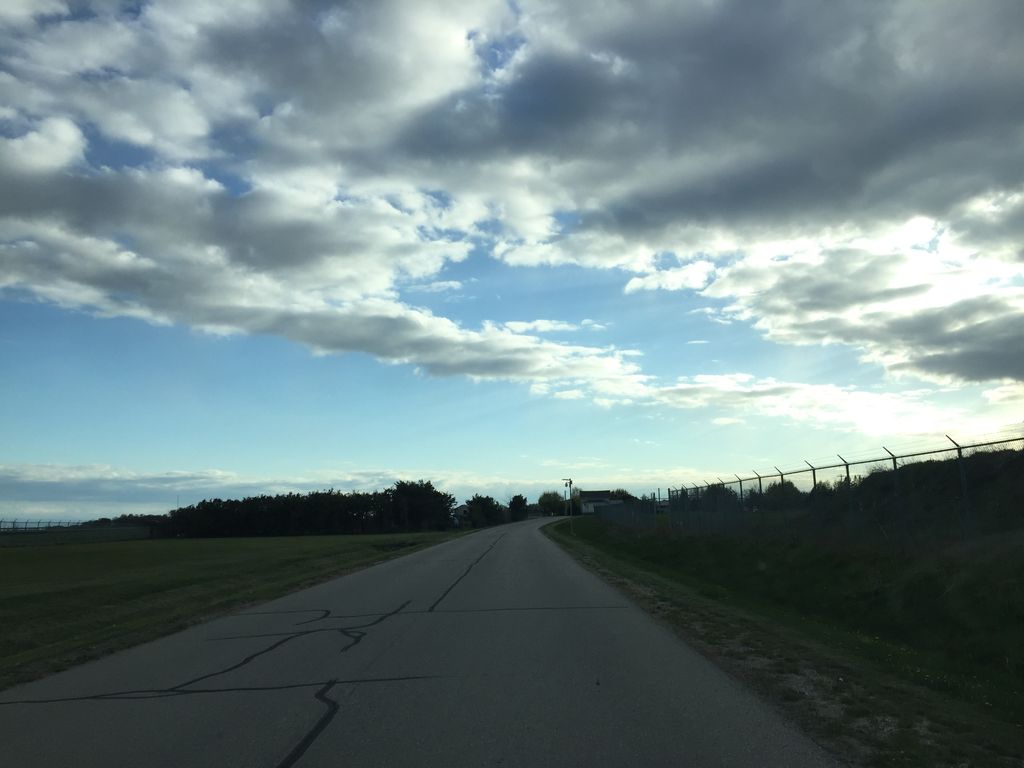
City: kitchener-waterloo